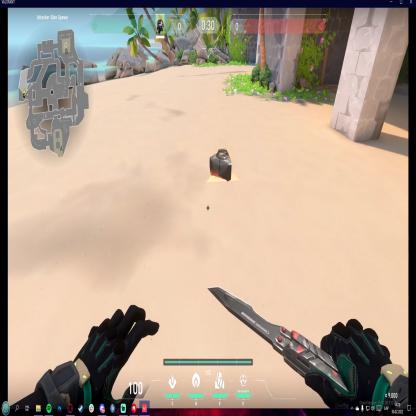
Label: dropped spike